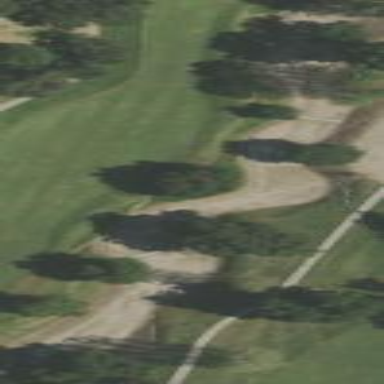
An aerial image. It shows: Sand bunker on golf course.